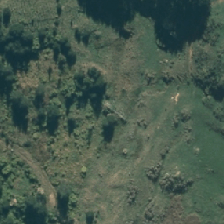
Land cover: grose_broom